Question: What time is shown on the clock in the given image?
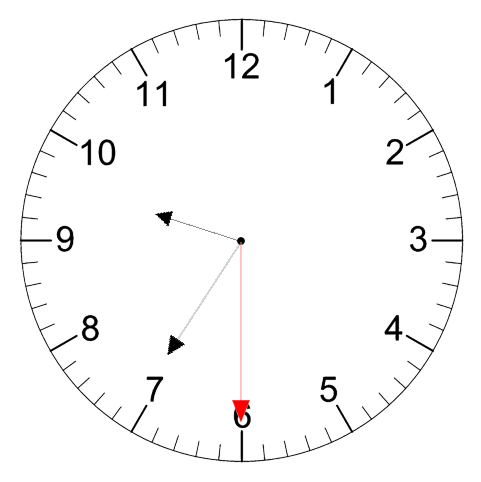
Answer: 09:35:30